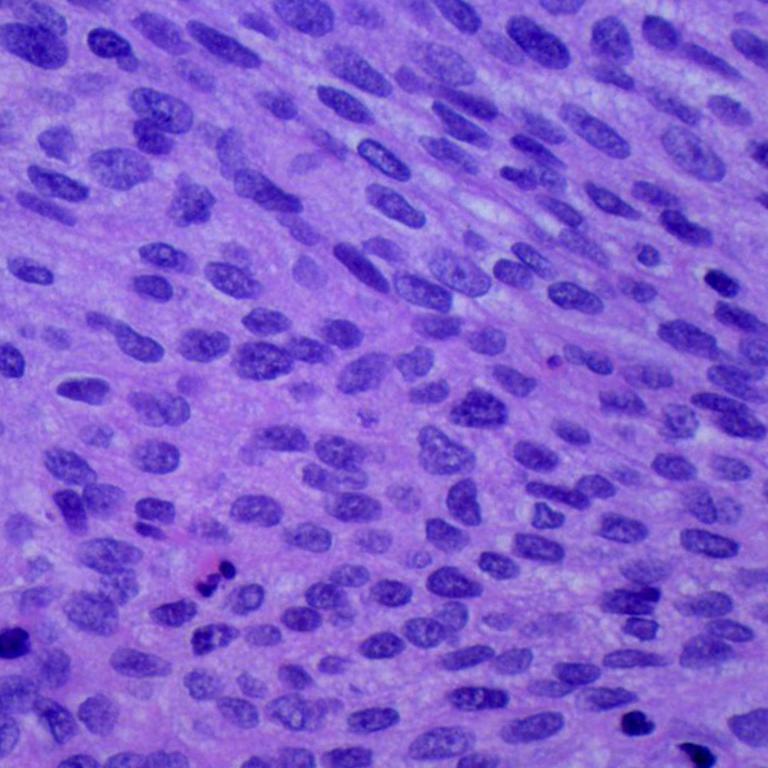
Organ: lung
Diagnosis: squamous carcinomas